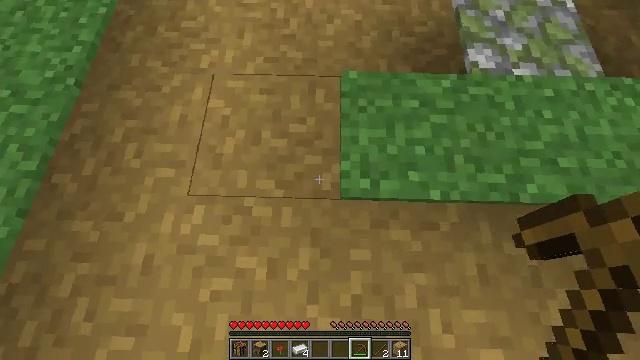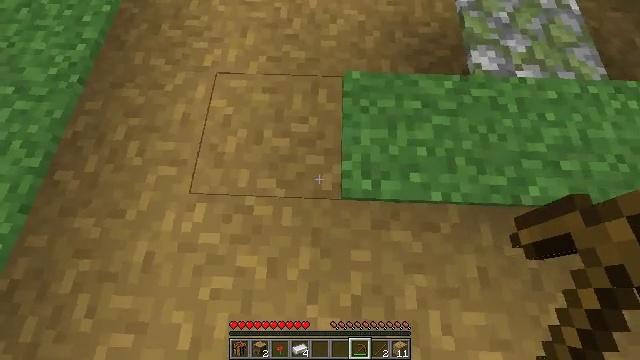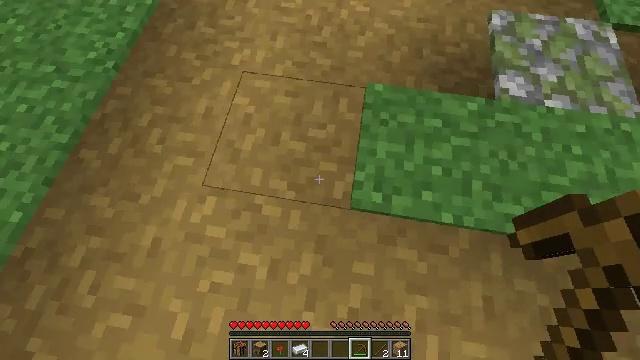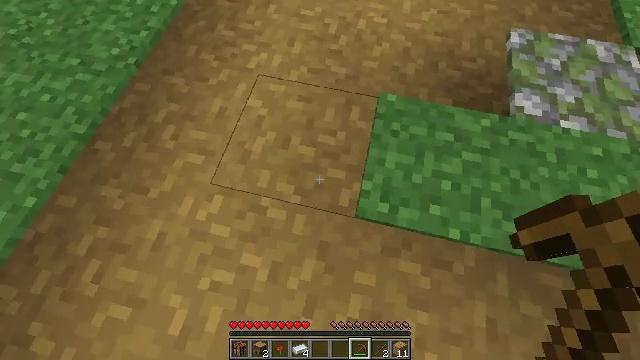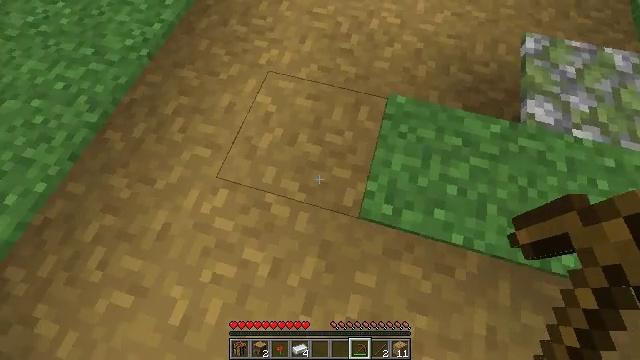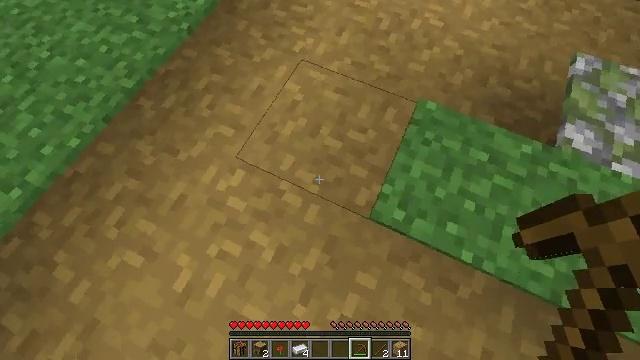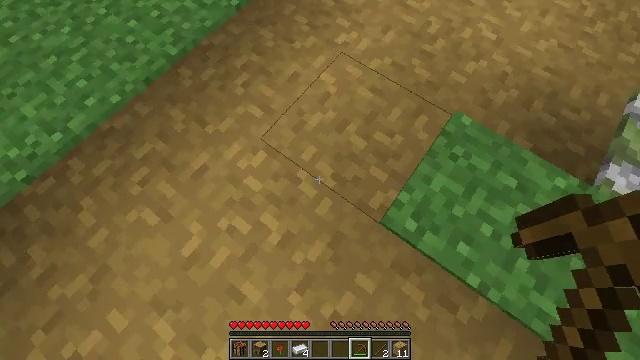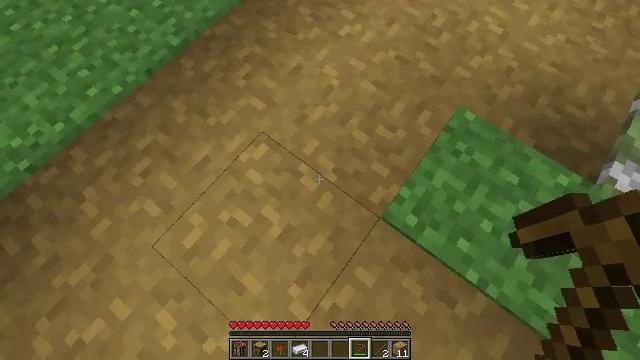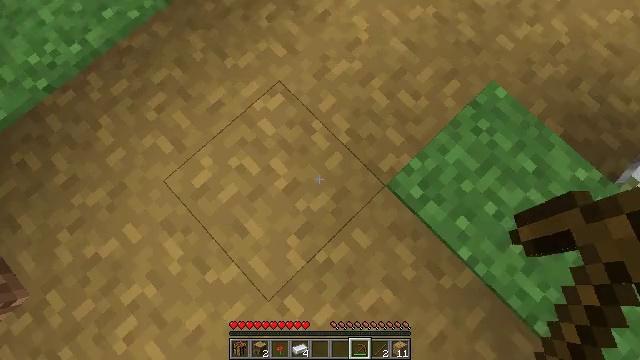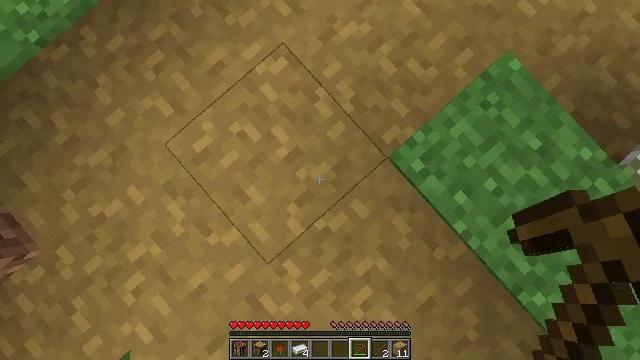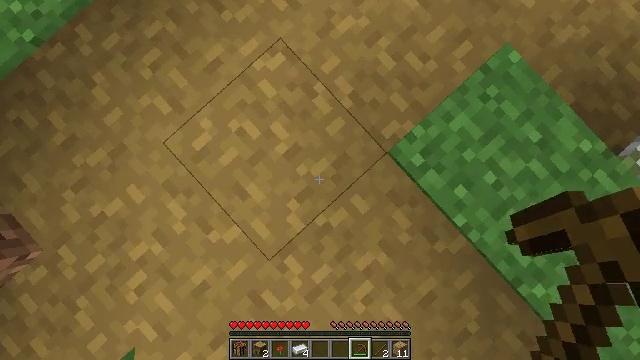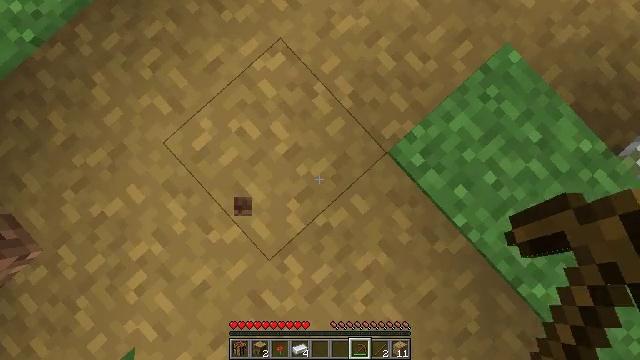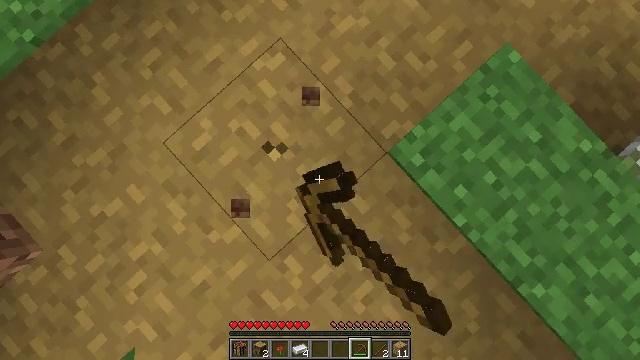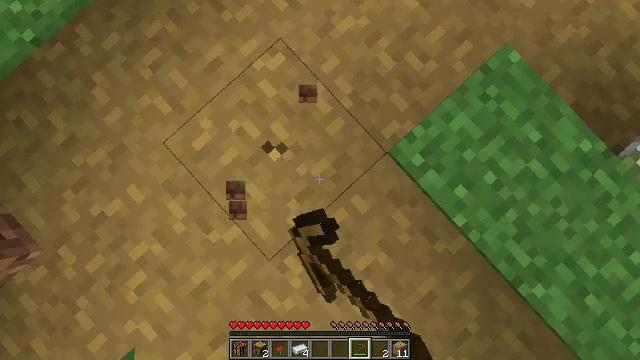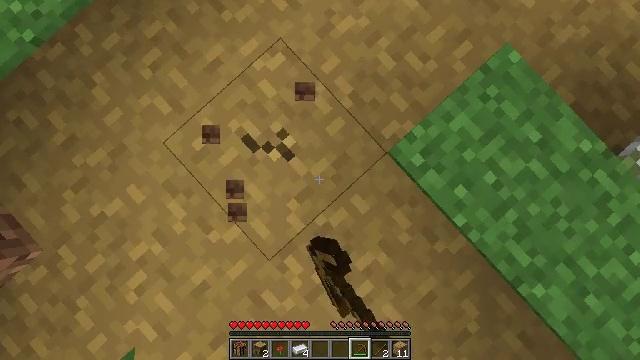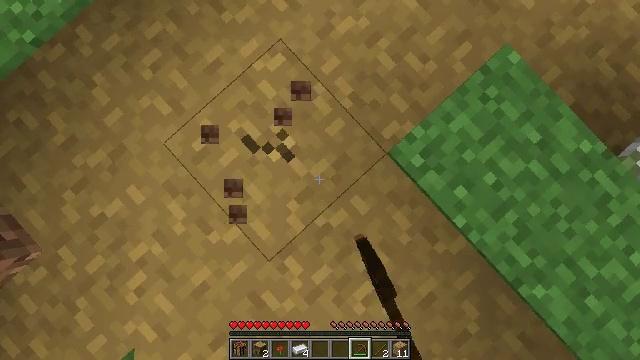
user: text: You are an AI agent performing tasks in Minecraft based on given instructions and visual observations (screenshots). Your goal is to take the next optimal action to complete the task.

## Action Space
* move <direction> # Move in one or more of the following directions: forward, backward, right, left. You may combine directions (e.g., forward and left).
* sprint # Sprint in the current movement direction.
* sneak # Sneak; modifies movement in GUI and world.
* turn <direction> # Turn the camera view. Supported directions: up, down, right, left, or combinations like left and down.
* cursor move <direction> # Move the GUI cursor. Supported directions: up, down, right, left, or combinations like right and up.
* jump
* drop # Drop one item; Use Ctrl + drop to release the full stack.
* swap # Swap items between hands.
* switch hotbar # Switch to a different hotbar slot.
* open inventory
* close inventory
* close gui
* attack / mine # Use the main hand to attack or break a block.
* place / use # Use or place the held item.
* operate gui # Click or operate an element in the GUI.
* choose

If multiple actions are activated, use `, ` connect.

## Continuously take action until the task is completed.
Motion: motion action
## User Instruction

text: Mine the grass path to create a new path.
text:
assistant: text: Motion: no_op
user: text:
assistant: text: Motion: turn left and up
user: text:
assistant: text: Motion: turn left and up
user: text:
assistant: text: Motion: turn left
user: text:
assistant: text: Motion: turn left and down
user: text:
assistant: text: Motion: turn left and down
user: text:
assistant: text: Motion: turn down
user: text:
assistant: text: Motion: turn left and down
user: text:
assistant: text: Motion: turn left and down
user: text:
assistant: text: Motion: no_op
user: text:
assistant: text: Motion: attack / mine
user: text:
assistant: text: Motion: attack / mine
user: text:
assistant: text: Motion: attack / mine
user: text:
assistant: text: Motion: attack / mine
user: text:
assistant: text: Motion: attack / mine
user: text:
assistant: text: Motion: attack / mine
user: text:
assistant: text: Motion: attack / mine
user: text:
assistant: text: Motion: attack / mine
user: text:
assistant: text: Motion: turn left, attack / mine
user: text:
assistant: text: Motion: turn left and up, attack / mine
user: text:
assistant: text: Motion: turn left and up, attack / mine
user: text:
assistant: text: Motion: turn left and up, attack / mine
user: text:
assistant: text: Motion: turn left, attack / mine
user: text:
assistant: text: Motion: turn left, attack / mine
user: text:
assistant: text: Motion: turn left, attack / mine
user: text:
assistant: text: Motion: turn left, attack / mine
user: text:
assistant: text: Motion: attack / mine
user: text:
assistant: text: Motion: attack / mine
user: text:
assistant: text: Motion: attack / mine
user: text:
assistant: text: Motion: attack / mine